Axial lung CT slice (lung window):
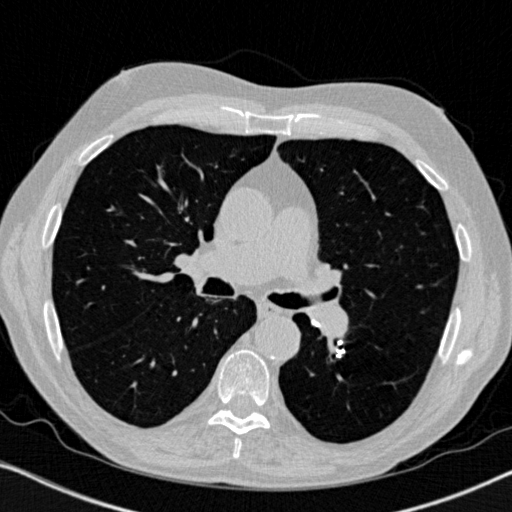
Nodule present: yes
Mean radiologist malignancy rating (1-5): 1